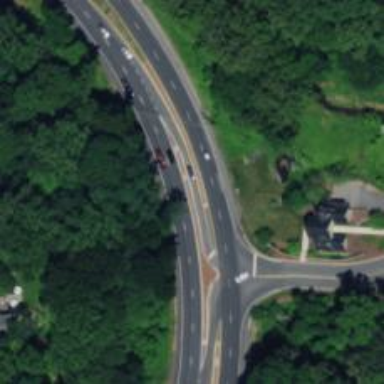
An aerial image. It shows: Primary link road with asphalt surface.